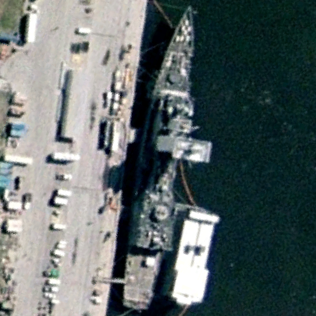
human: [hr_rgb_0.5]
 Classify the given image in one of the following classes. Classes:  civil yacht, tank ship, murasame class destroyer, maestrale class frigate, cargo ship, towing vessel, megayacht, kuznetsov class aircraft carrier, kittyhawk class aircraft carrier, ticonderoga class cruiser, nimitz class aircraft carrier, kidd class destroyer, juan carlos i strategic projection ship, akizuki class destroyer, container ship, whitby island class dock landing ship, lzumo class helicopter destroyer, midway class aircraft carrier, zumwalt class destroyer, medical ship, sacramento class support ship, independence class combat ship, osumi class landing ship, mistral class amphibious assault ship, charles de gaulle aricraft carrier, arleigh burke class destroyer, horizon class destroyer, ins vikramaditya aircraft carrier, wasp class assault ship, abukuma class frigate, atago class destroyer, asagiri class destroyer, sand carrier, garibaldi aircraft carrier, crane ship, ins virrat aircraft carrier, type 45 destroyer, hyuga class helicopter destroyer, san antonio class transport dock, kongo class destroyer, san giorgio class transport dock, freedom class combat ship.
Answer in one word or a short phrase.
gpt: Ticonderoga class cruiser